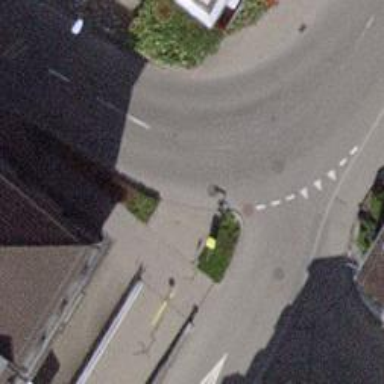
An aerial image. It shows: Post box.